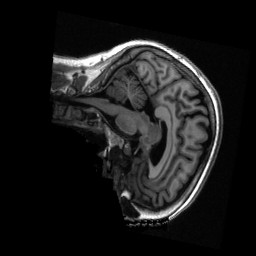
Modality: T1w
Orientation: sagittal